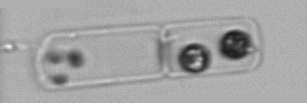
Label: Guinardia_delicatula_TAG_internal_parasite